Field crop: tomato
Growth stage: 2
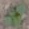
Species: solanum